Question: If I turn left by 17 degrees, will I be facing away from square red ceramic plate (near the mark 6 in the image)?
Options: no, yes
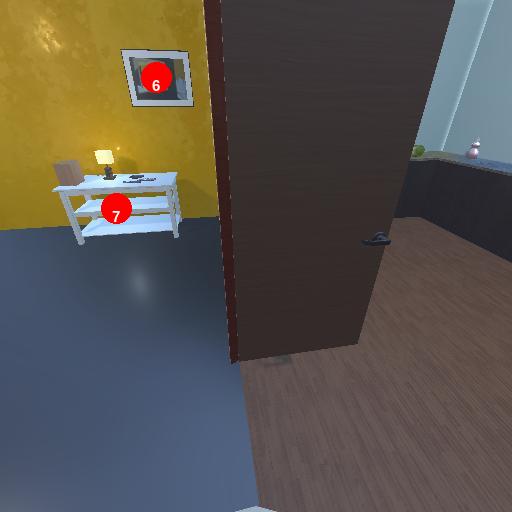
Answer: no